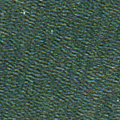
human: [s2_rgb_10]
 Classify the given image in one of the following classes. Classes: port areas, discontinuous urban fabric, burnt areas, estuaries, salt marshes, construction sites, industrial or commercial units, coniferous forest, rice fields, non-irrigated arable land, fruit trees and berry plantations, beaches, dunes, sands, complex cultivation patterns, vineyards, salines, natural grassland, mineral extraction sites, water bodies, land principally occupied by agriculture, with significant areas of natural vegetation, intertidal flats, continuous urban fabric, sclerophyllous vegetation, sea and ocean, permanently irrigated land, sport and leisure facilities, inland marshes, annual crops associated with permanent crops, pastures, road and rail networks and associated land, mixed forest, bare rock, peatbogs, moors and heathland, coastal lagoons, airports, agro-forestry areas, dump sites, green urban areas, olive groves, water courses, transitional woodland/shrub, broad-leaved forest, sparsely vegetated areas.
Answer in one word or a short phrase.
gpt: sea and ocean